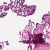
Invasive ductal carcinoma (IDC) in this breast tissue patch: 0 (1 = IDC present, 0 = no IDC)